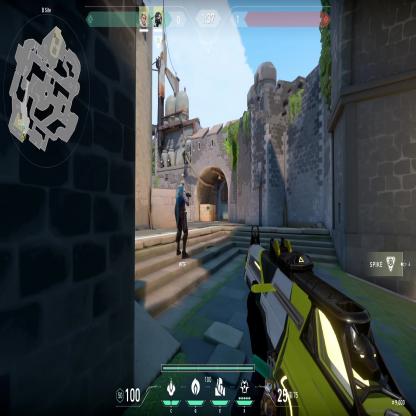
Label: teammate